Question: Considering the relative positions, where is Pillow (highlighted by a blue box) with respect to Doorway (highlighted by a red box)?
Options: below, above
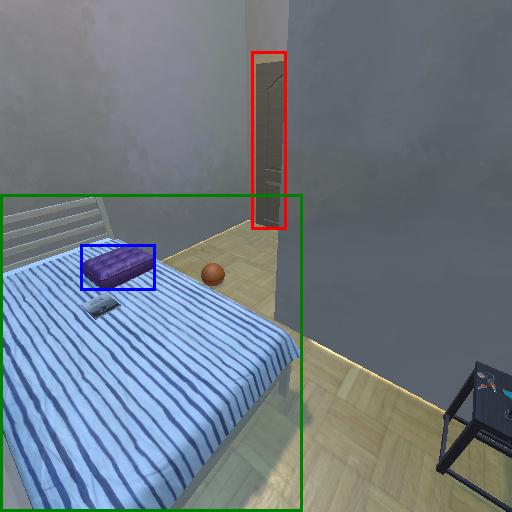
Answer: below